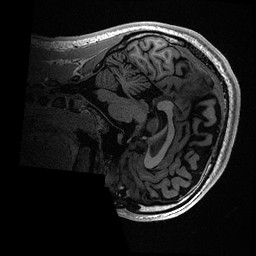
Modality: T1w
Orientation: sagittal
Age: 18
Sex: male
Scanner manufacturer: ge
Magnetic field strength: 3 T
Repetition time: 0.006952 s
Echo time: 0.00292 s